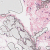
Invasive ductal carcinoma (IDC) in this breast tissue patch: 0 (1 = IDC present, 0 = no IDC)